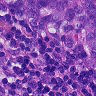
Metastatic tissue present: yes